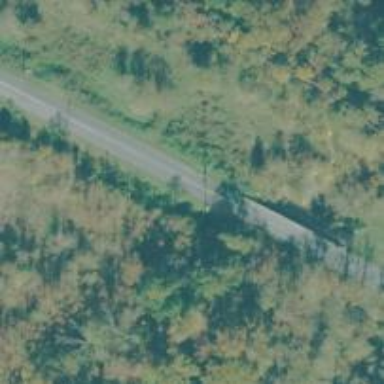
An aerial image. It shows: Service road on asphalt bridge.